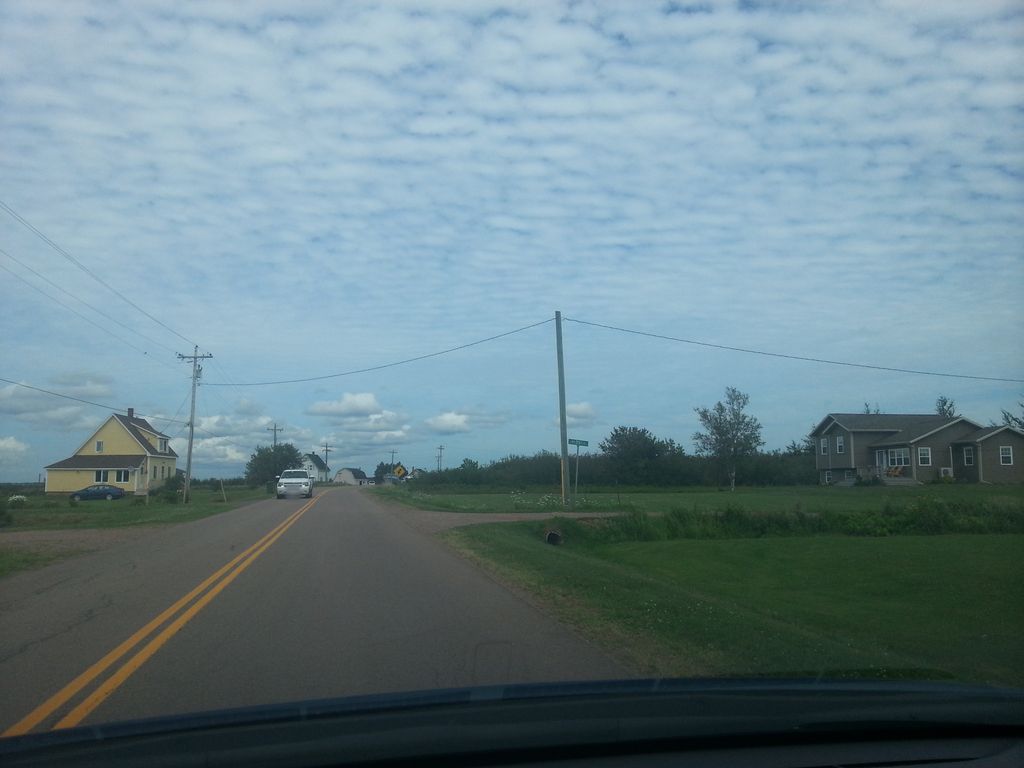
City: charlottetown